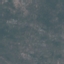
Land use / land cover: HerbaceousVegetation